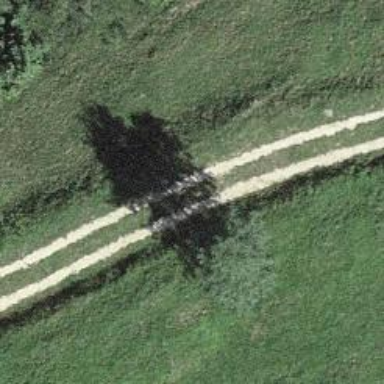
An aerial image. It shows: Track road with grade4 tracktype.